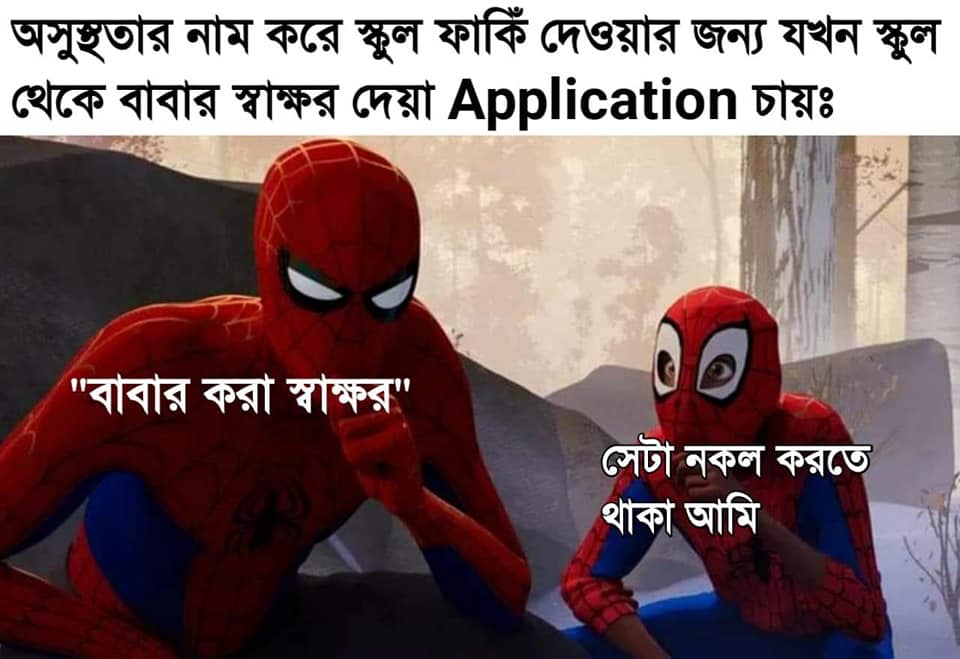
Caption: অসুস্থতার নামে করে স্কুল ফাঁকি দেওয়ার জন্য যখন স্কুল থেকে বাবার স্বাক্ষর দেয়া Application চায়ঃ    "বাবার করা স্বাক্ষর"     সেটা নকল করতে থাকা আমি
Label: non-hate